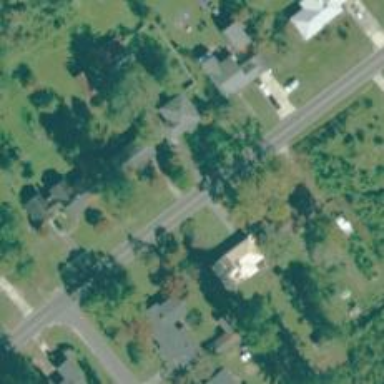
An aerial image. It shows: Residential road.